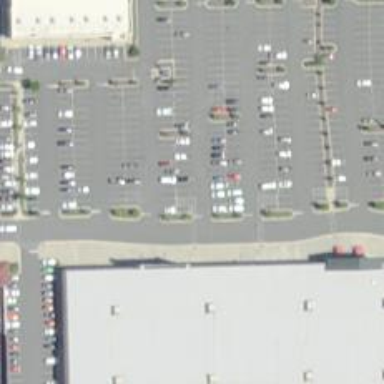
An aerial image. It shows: Parking space is available.